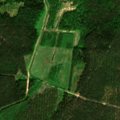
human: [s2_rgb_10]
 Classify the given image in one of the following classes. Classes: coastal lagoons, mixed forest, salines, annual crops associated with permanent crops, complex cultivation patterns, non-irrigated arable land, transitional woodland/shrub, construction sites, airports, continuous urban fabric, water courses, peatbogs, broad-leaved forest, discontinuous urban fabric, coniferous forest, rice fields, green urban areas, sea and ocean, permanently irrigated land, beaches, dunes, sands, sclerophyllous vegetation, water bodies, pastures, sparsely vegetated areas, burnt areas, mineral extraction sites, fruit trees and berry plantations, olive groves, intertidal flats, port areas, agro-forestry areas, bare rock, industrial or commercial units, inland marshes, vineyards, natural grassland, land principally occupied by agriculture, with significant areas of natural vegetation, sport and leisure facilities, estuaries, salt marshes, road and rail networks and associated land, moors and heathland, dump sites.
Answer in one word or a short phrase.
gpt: pastures, broad-leaved forest, coniferous forest, mixed forest